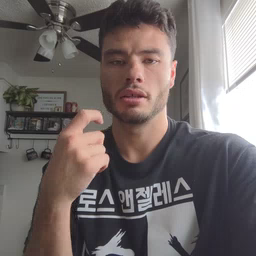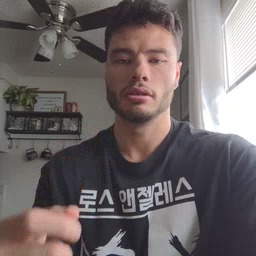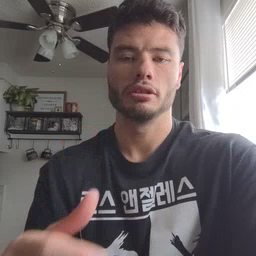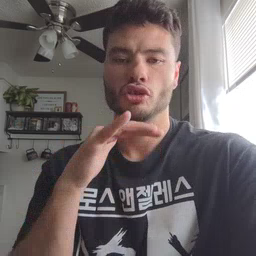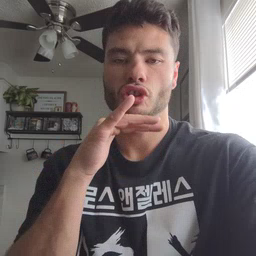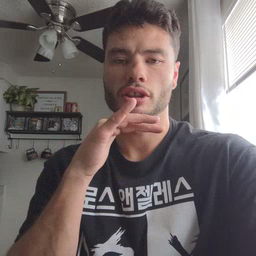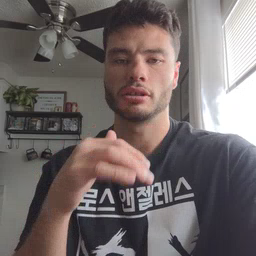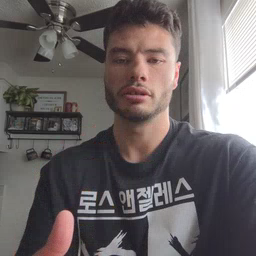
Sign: dirty